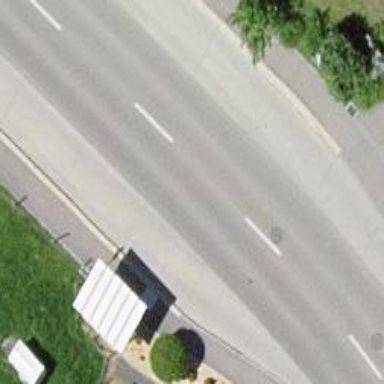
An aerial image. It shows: Bus stop with designated stop position for public transport.